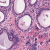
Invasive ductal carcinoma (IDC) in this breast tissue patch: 1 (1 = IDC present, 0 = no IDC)